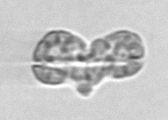
Label: Karenia